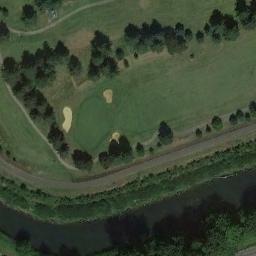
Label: golf_course